Question: How do I set the legend height or width to be 100% of the plot height/width regardless of the actual dimensions?
'''
library(ggplot2)
ggplot(iris, aes(Petal.Width, Sepal.Width, color=Petal.Length))+
geom_point()+
theme(
legend.title=element_blank(),
legend.position="bottom",
legend.key.width=unit(0.1,"npc"))
'''

<URL>
Session info
'''
sessioninfo::session_info()
#> - Session info ---------------------------------------------------------------
#> setting value
#> version R version 4.1.0 (2021-05-18)
#> os Ubuntu 20.04.3 LTS
#> - Packages -------------------------------------------------------------------
#> ggplot2 * 3.3.5 2021-06-25 [1] CRAN (R 4.1.0)
#>
#> ------------------------------------------------------------------------------
'''
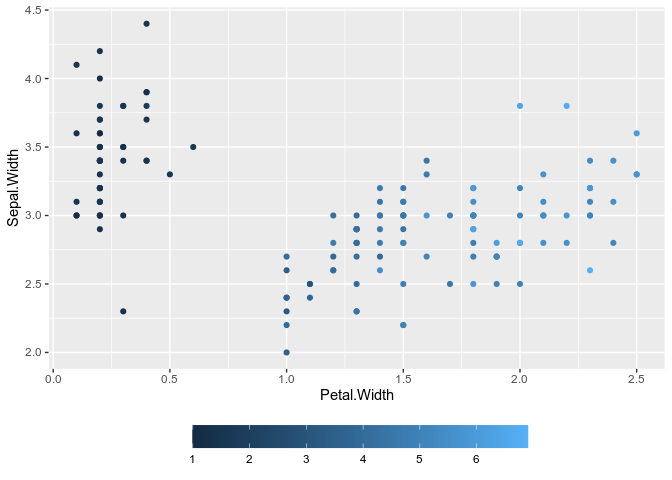
Answer: The only way I know of is to manually adjust the grid objects in the gtable of the plot. AFAIK, the guides are mostly defined in cm (rather than relative units), so getting them adapted to the panels is a bit of a pain. I'd also love to know a better way to do this.
'''
library(ggplot2)
g <- ggplot(iris, aes(Petal.Width, Sepal.Width, color=Petal.Length))+
geom_point()+
theme(
legend.title=element_blank(),
legend.position="bottom",
legend.key.width=unit(0.1,"npc"),
legend.margin = margin(), # pre-emptively set zero margins
legend.spacing.x = unit(0, "cm"))
gt <- ggplotGrob(g)
# Extract legend
is_legend <- which(gt$layout$name == "guide-box")
legend <- gt$grobs[is_legend][[1]]
legend <- legend$grobs[legend$layout$name == "guides"][[1]]
# Set widths in guide gtable
width <- as.numeric(legend$widths[4]) # save bar width (assumes 'cm' unit)
legend$widths[4] <- unit(1, "null") # replace bar width
# Set width/x of bar/labels/ticks. Assumes everything is 'cm' unit.
legend$grobs[[2]]$width <- unit(1, "npc")
legend$grobs[[3]]$children[[1]]$x <- unit(
as.numeric(legend$grobs[[3]]$children[[1]]$x) / width, "npc"
)
legend$grobs[[5]]$x0 <- unit(as.numeric(legend$grobs[[5]]$x0) / width, "npc")
legend$grobs[[5]]$x1 <- unit(as.numeric(legend$grobs[[5]]$x1) / width, "npc")
# Replace legend
gt$grobs[[is_legend]] <- legend
# Draw new plot
grid::grid.newpage()
grid::grid.draw(gt)
'''

<URL>